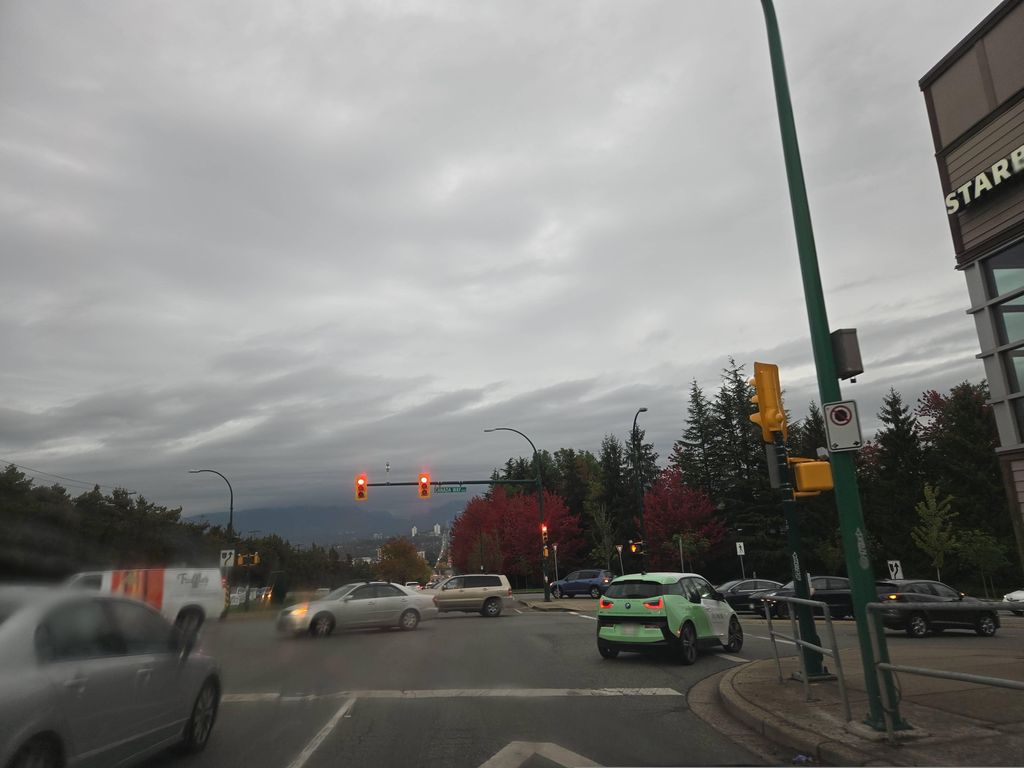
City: vancouver